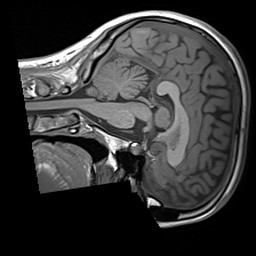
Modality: T1w
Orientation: sagittal
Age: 19
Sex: female
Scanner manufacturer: siemens
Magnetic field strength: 3 T
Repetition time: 1.6 s
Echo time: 0.00236 s